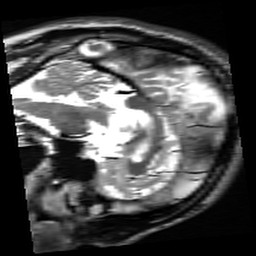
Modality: inplaneT2
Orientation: sagittal
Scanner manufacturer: siemens
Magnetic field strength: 3 T
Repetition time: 7.02 s
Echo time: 0.069 s